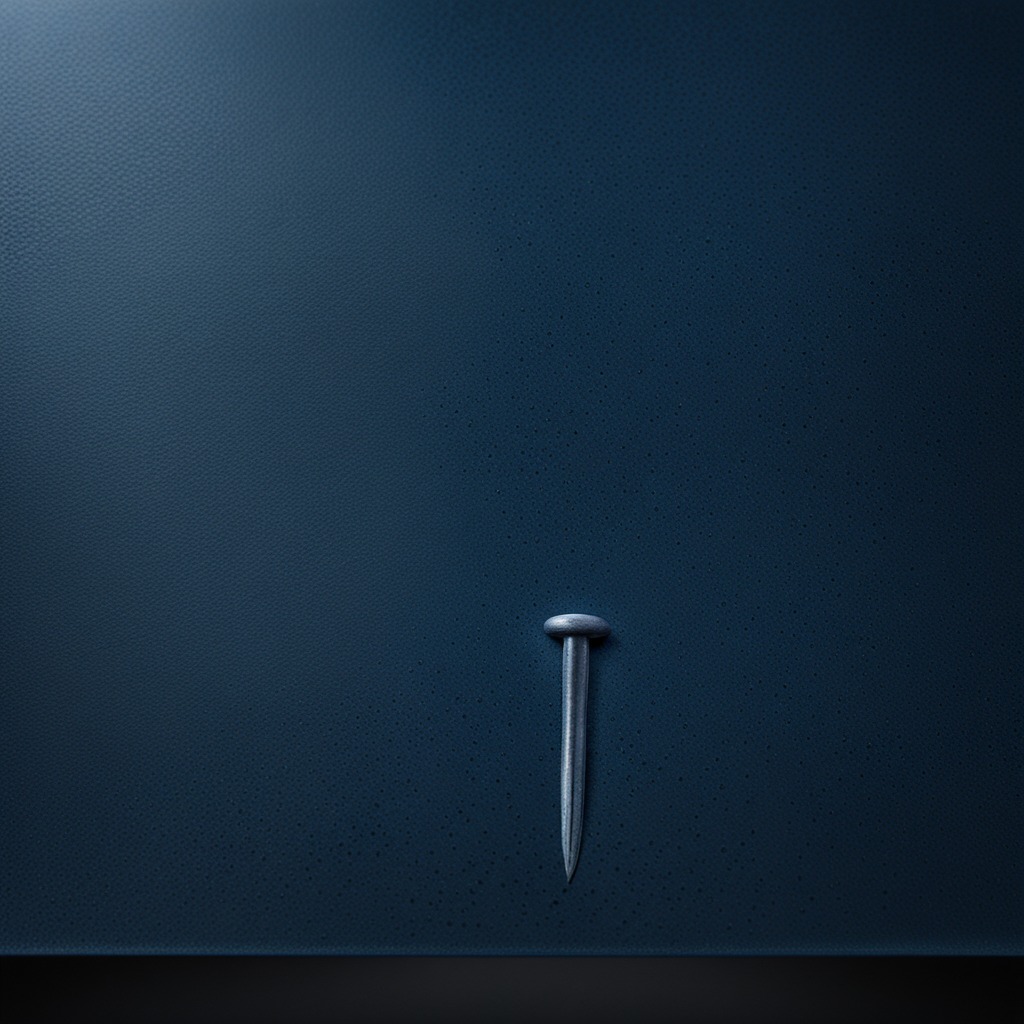
An iron nail is lying on the clean granite tabletop.